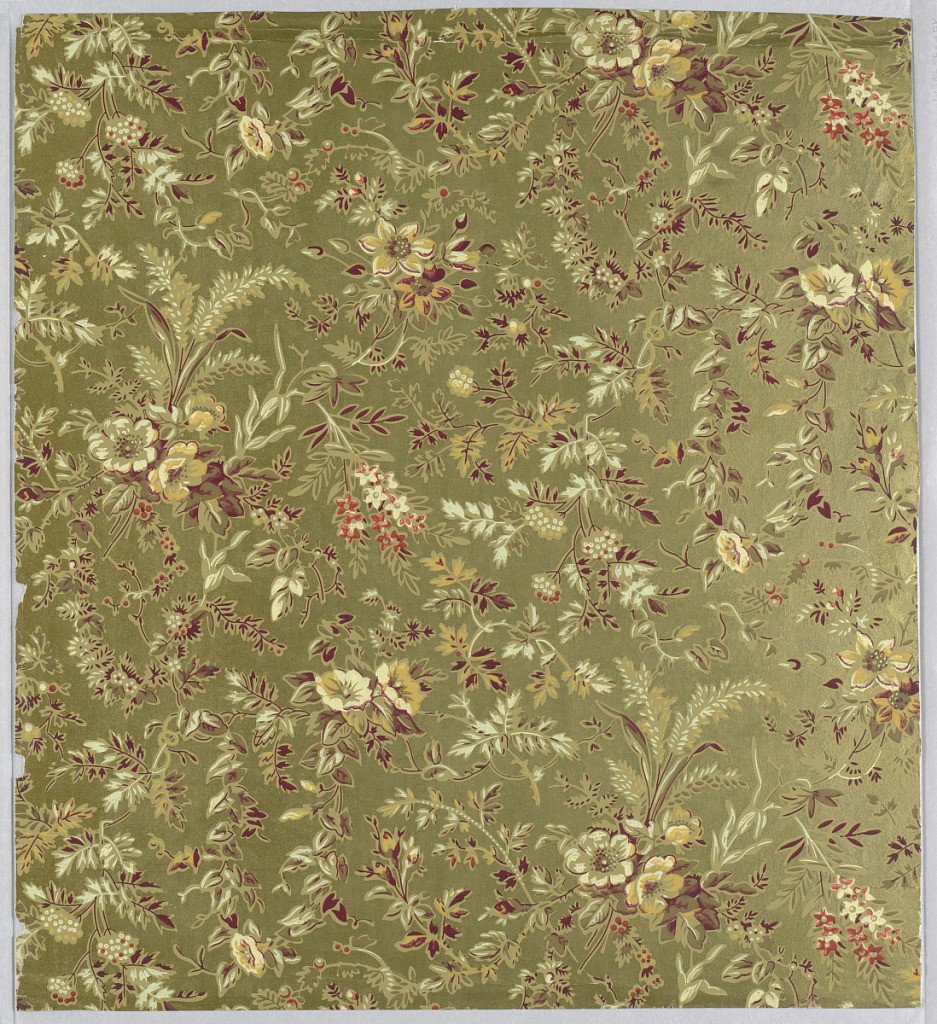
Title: Sidewall
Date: ca. 1880
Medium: Machine-printed paper
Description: Aesthetic all-over pattern of scattered bunches of flowers and leafy vines and branches; large diamond-shaped repeat in off-set column; crude block-printing affect with attempts at naturalistic shading; color scheme of tan overlaid with white, dark-red, yellow, and bright-red highlighting; metallic gold ground.